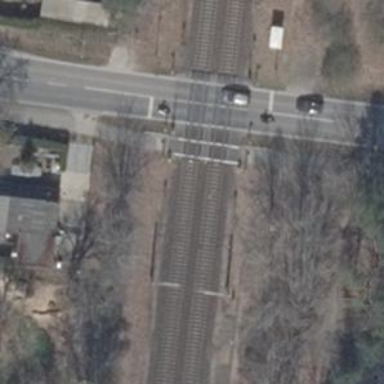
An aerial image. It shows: Railway crossing with lights and barriers.